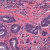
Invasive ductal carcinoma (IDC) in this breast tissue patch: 1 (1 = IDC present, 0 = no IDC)